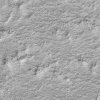
Atmospheric dust classification: not_dusty